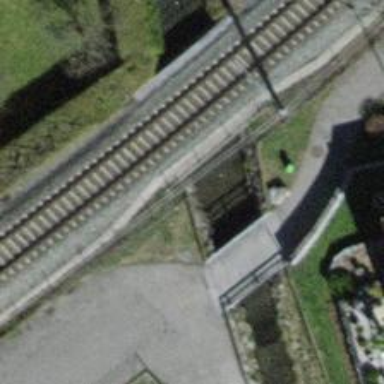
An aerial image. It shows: Bridge over single railway track with electrified contact line. The track is classified as main.